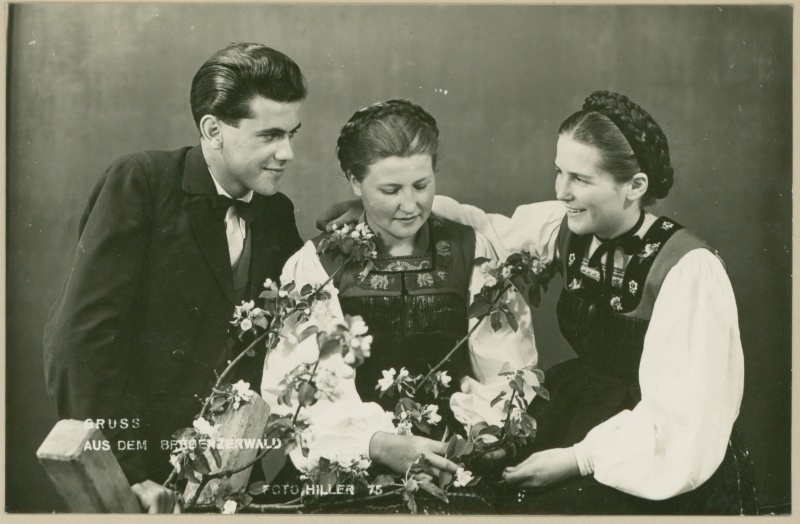
Institution: Österreichisches Museum für Volkskunde Wien
Schlagwörter: mann, weiß, frauen, menschen, mädchen, blume, blumen, frau, frisur, grau, haar, holz, kleid, männer, schmuck, schwarz, blüte, blüten, rosen, zaun, schleife, anzug, gesichter, jung, bluse, trauer, ärmel, bild, zweige, bestickt, haare, stickerei, drei, familie, haarpracht, ohren, scheitel, wald, lächeln, dutt, liebe, man, halsband, zöpfe, zopf, fliege, jackett, foto, fotografie, photographie, kreuz, pfahl, zweig, jugend, schwarzweiß, kranz, photo, tracht, junger mann, geflochten, dornen, trachten, postkarte, freundschaft, zwei mädchen, fotographie, gruß, spaß, dirndl, tradition, jägerzaun, schwarzwald, schmücken, anhimmeln, freunde, konferenz, kirschblüten, traditionell, farau, verliebtheit, flechtfrisur, spreewald, anug, 75, sittsam, manbn, bregenzerwald, drei geschwister, traditioin, traditione, hiller, konservative traditionen, beisamen sein, foto hiller, rwander